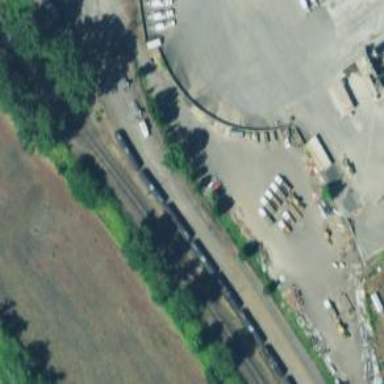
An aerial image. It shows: Railway siding with rails.